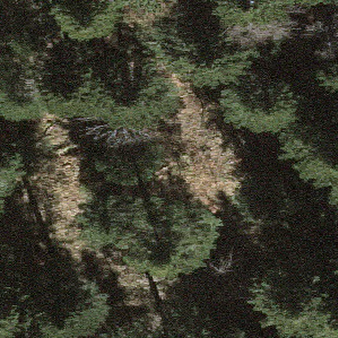
Label: other